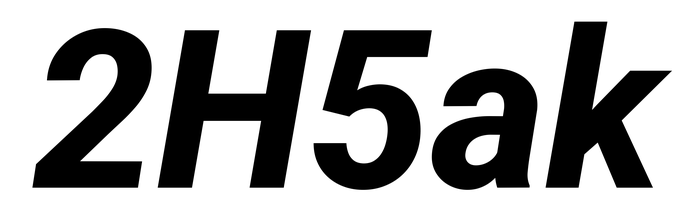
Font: Roboto-Italic_ExtraBold_Italic